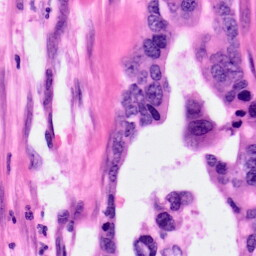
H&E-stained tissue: Pancreatic